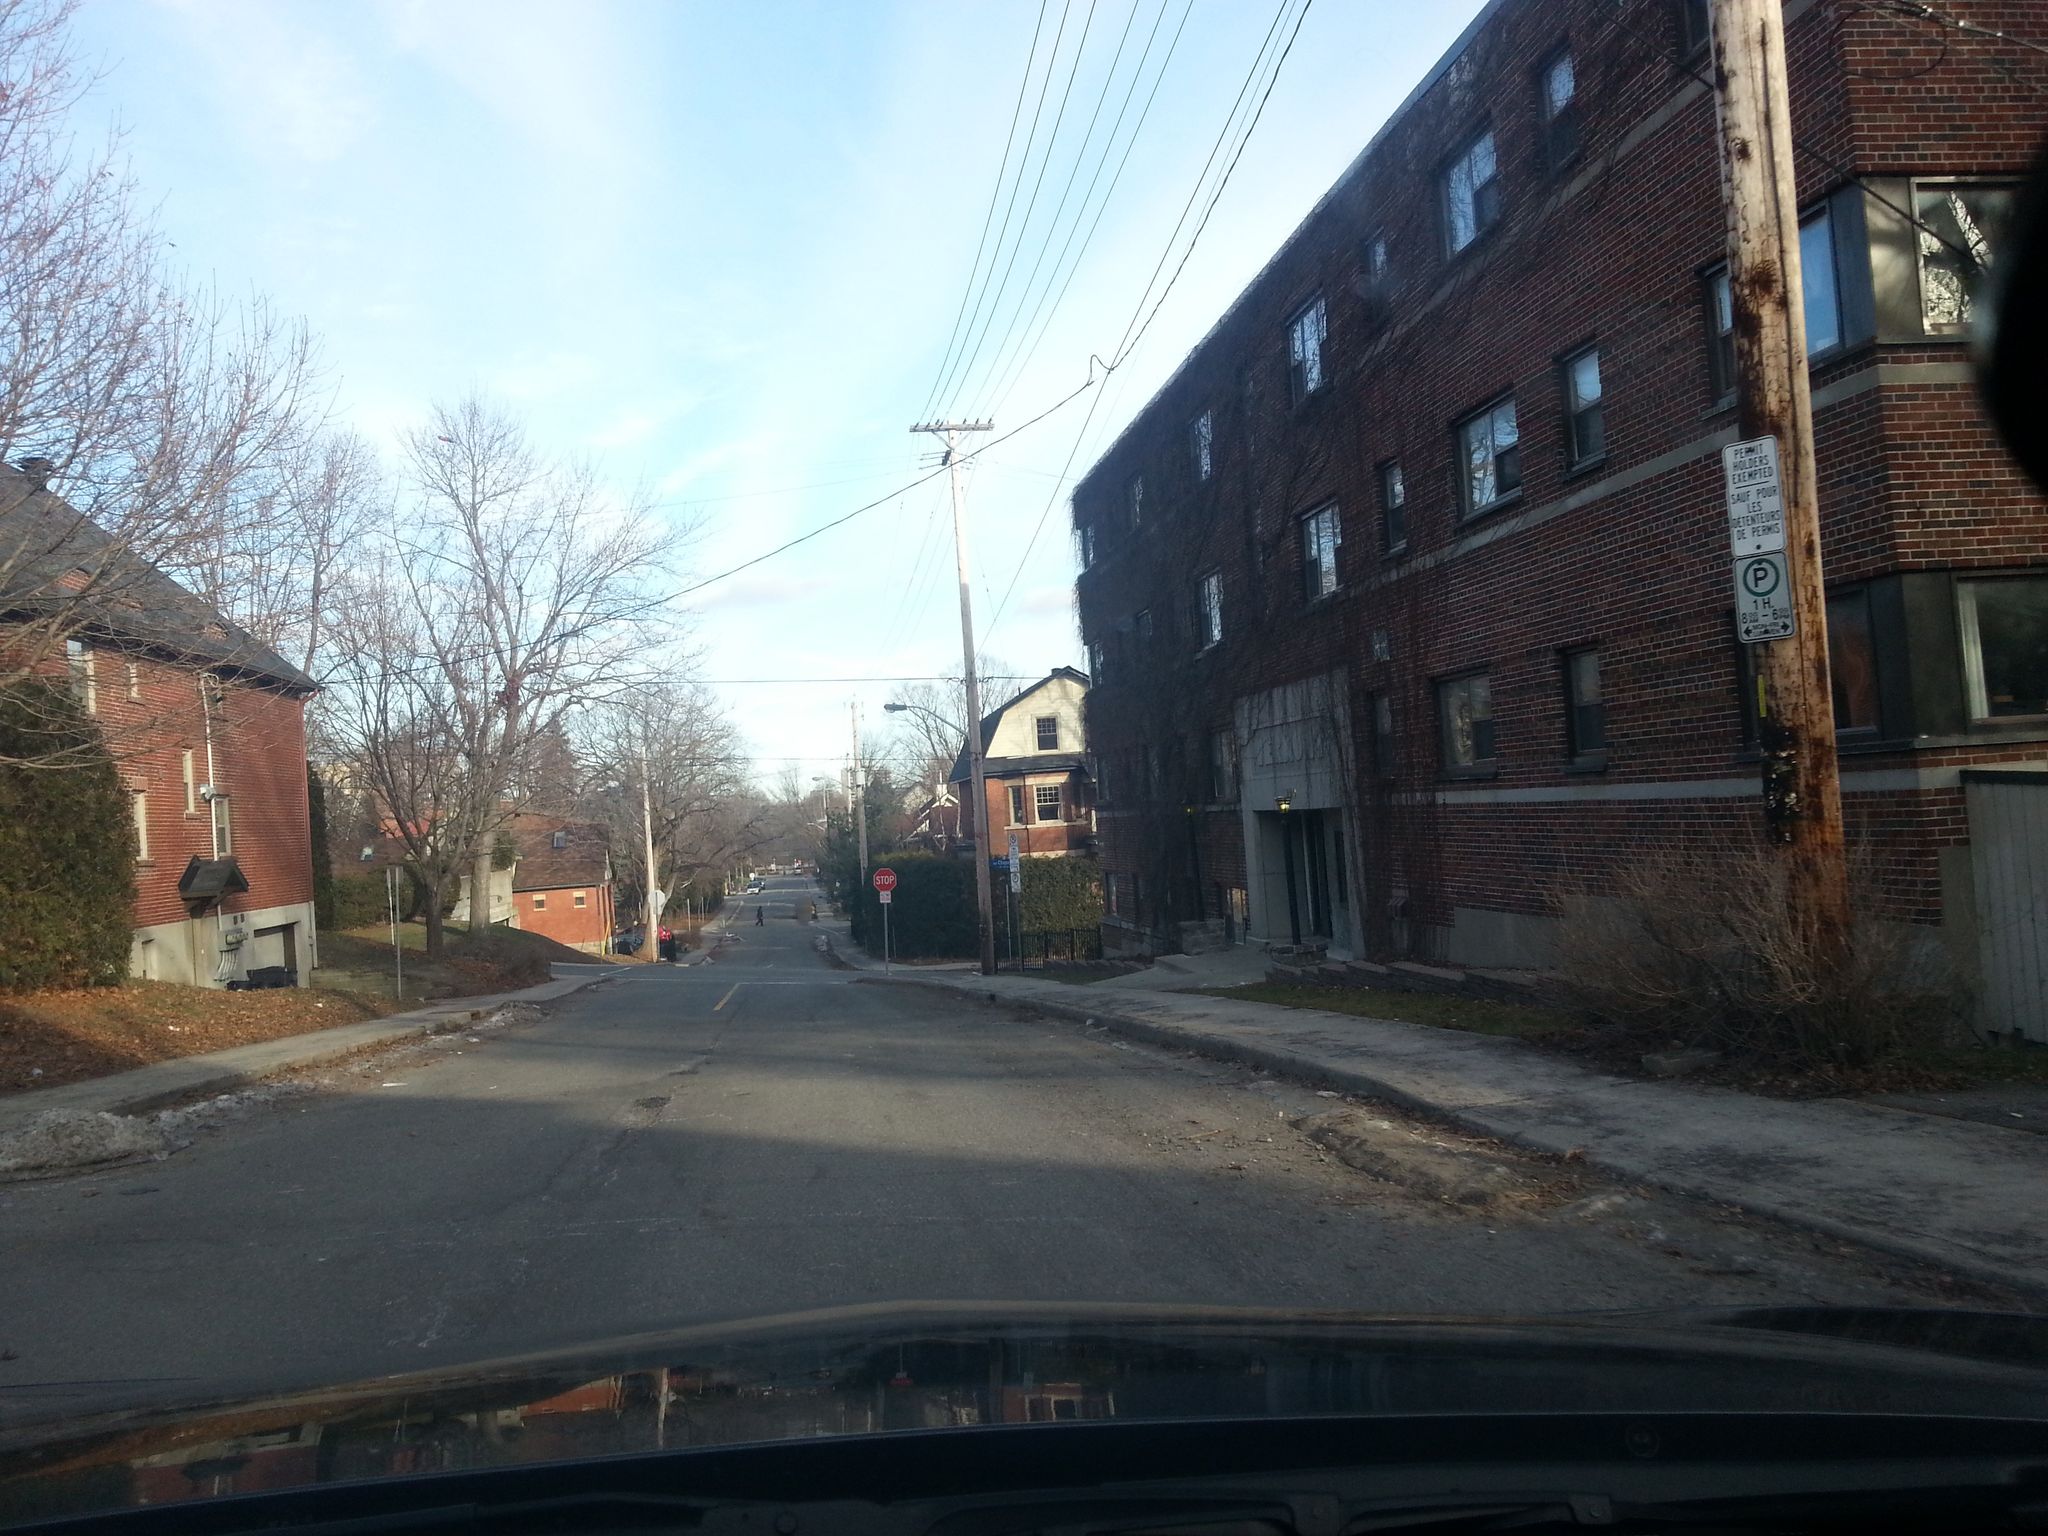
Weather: snowy
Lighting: day
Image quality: good
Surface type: driving surface
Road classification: footway
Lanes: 2
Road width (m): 1.5
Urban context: urban centre
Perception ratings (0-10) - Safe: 4.48, Lively: 5.91, Beautiful: 2.09, Boring: 3.46, Depressing: 3.34, Wealthy: 3.29